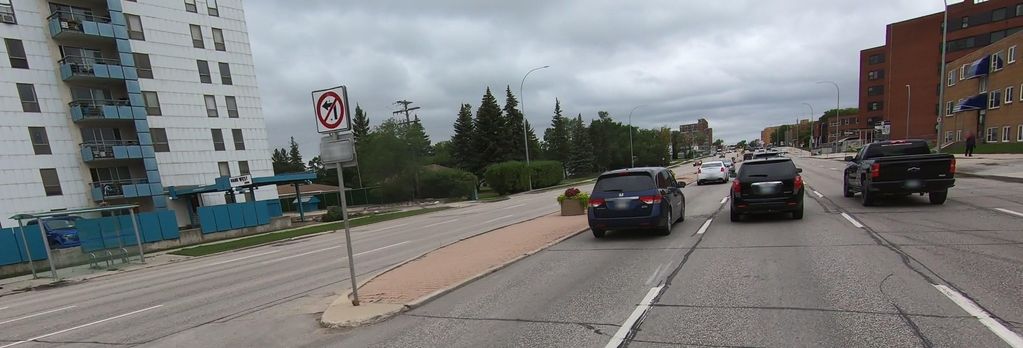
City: winnipeg